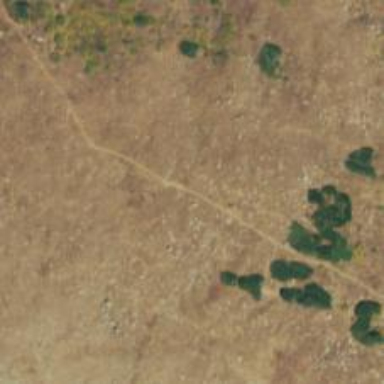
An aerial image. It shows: Path.